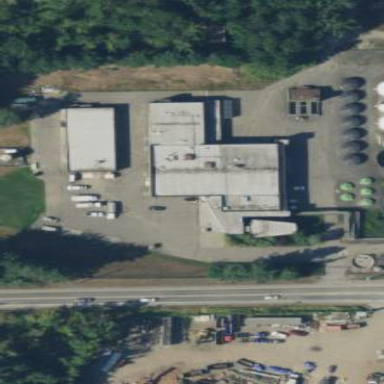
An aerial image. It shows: Industrial building.